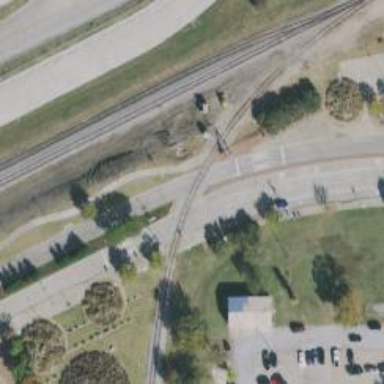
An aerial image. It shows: Crossing for the railway.